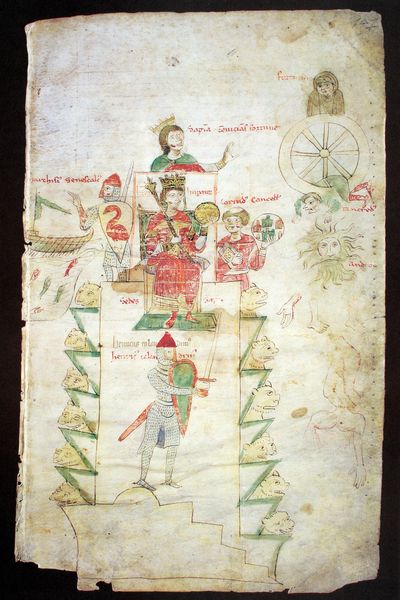
Titel: Codex 120 II; Heinrich VI. auf dem Löwenthron mit Kanzler Konrad und seinen Heerführern, Sapientia weist Fortuna zurück, deren Rad Tankred überrollt, wie schon Andronicus, den Mörder des byzantinischen Kaisers Alexios II.
Künstler: Petrus de Ebulo
Standort: Bern
Institution: Burgerbibliothek
Schlagwörter: blau, fuß, hand, kopf, kämpfer, körper, mann, weiß, frauen, gelb, grün, menschen, ocker, sitzen, braun, bunt, frau, frisur, grau, hut, köpfe, männer, skizze, zeichnung, hunde, rot, tier, tiere, malerei, diener, mensch, stehen, sonne, gold, england, krone, boot, kinder, kreis, ruder, turm, affe, apfel, schiff, schrift, segel, papier, ente, schwan, stab, schwer, linien, speichen, rad, treppe, kaiser, könig, thron, stufe, stufen, foto, schild, treppenstufen, buch, gemalt, stern, strahlen, seite, illustration, schwert, text, soldat, beschriftung, kugel, helm, herrscher, trohn, flamingo, ritter, rüstung, buchseite, flecken, pergament, wappen, zacken, zickzack, löwen, gotisch, christus, mittelalter, krieger, struktur, mönch, kreuzzug, mönche, königin, löwe, hierarchie, töten, miniatur, gezeichnet, handschrift, glück, zepter, szepter, schilde, komplementärfarben, kalligraphie, berater, papyrus, buchillustration, buchmalerei, folter, reichsapfel, codex, kettenhemd, fogel, knappe, fortuna, salomo, salomon, illumination, illuminiert, ffrau, buchkunst, klnig, englan, hand arm fuß, schwann, gerädert, z, bilder#bild, ritter könig, achwann